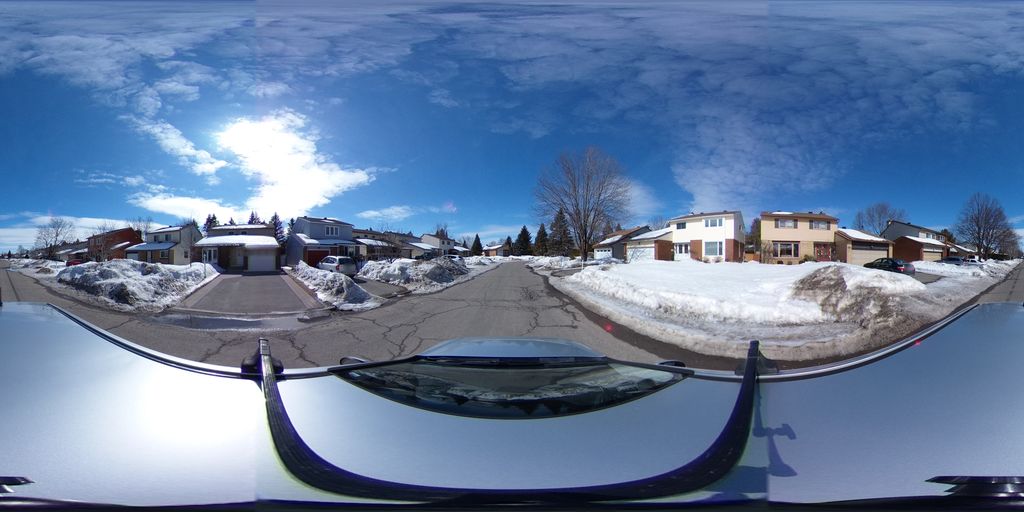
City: ottawa-gatineau